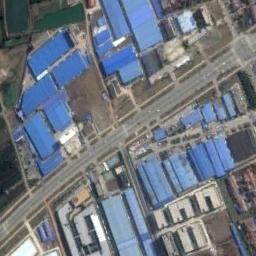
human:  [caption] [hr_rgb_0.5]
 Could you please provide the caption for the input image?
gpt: The industrial area has some blue workshops of different sizes and a road goes through the industrial area .

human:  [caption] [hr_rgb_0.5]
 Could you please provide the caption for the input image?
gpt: Houses in industrial areas vary in size .

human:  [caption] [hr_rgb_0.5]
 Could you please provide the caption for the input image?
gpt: In an industrial area, There are neatly planned factories and roads, Green belts, And free land .

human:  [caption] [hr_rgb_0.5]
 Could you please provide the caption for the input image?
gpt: Many houses of different shapes are in the industrial area .

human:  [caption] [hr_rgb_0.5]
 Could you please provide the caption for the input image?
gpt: There are many blue buildings on the industrial area .